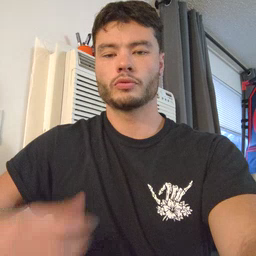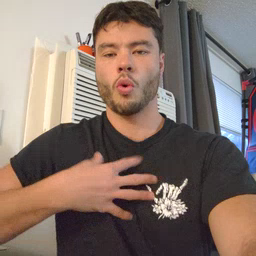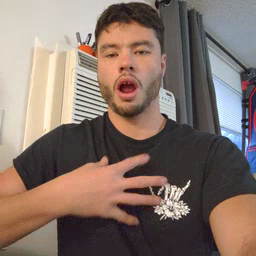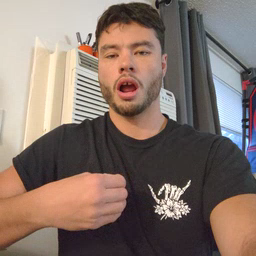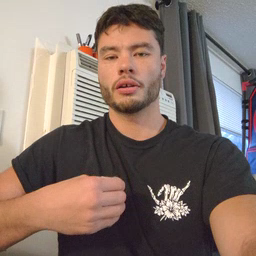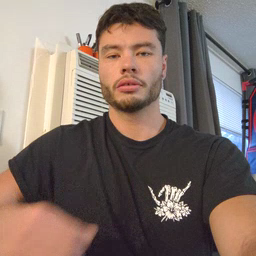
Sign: white